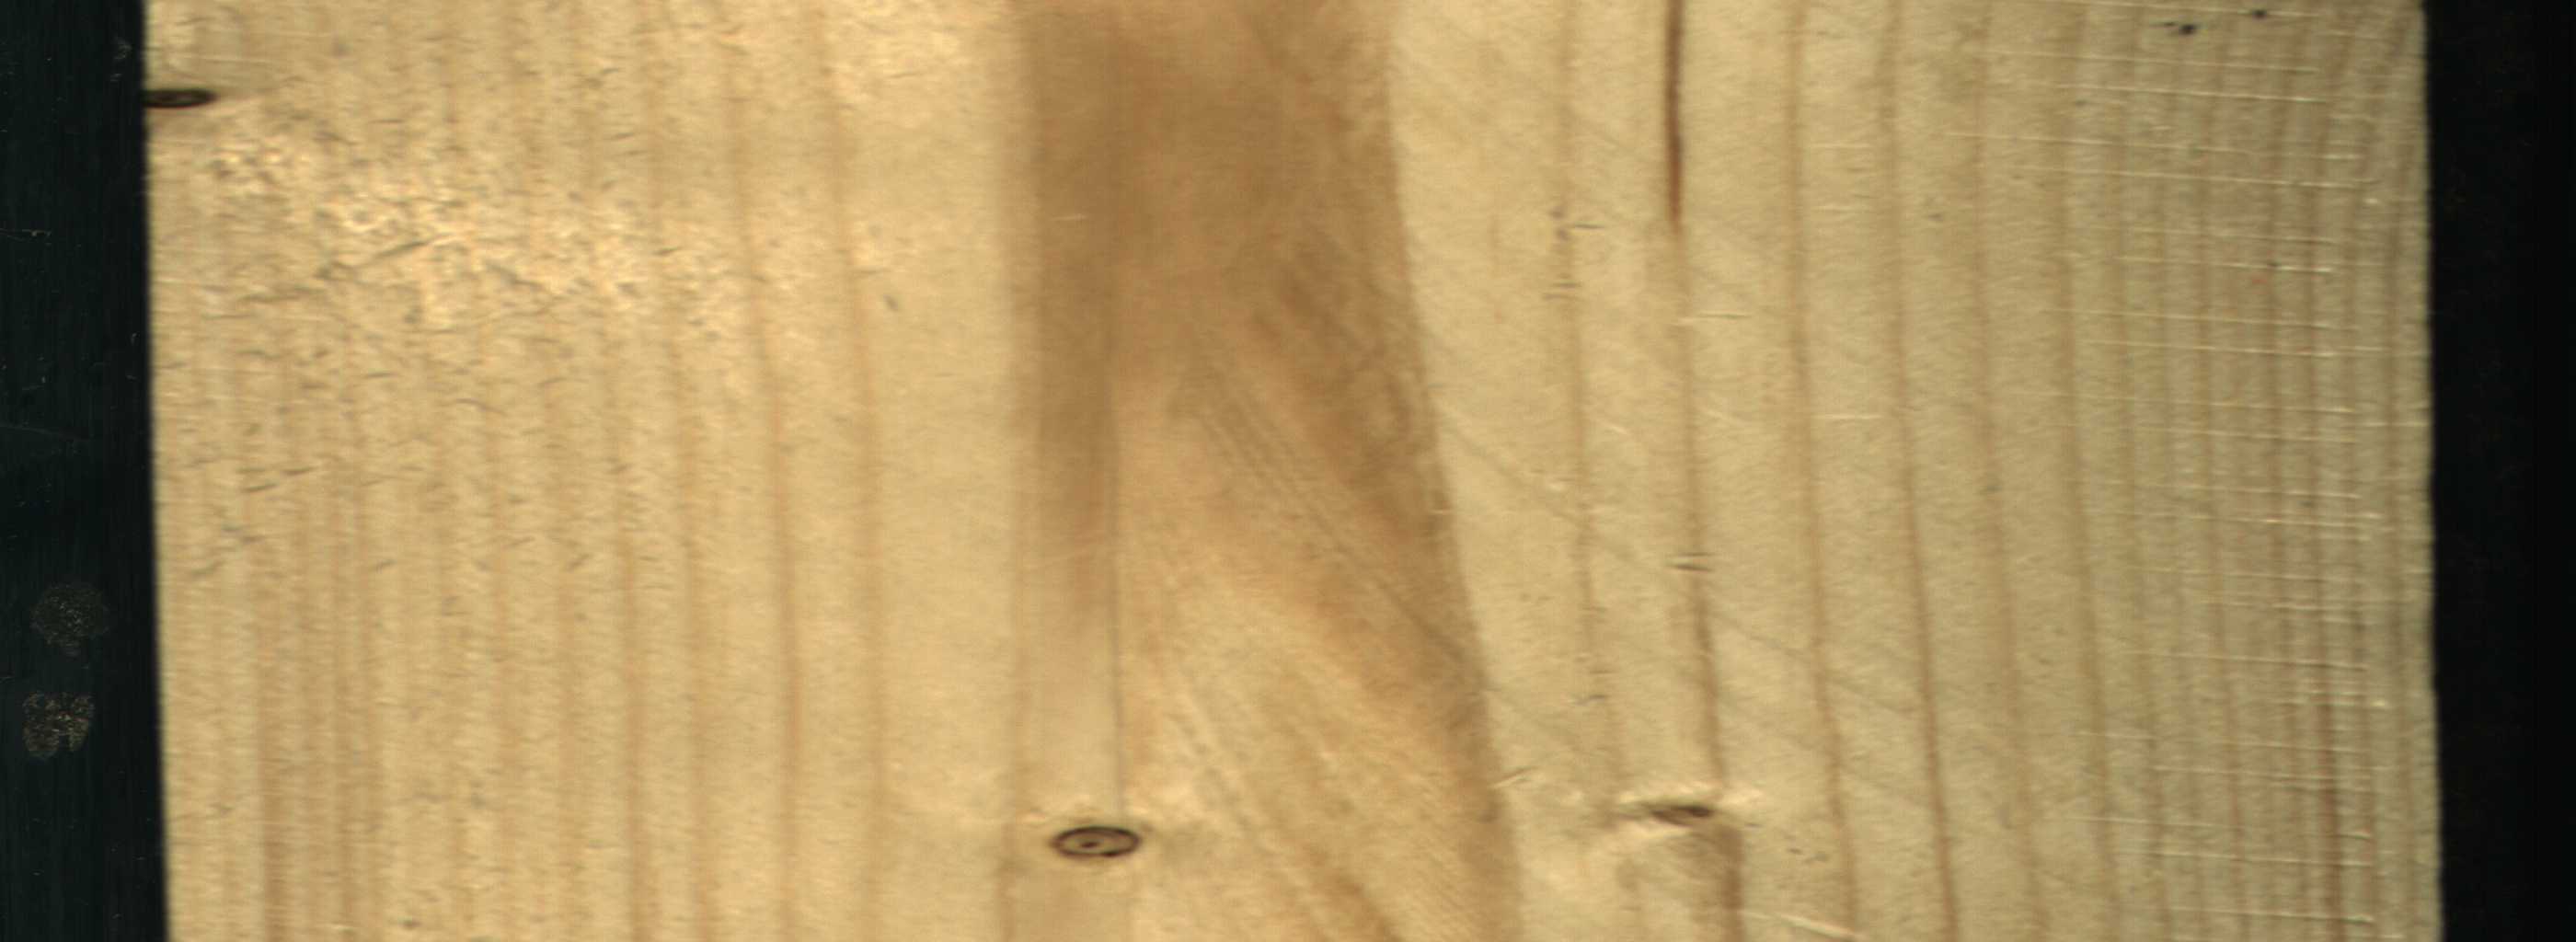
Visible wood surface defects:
resin
Knot_missing
Dead_Knot
Live_Knot